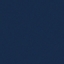
Land use / land cover class: SeaLake